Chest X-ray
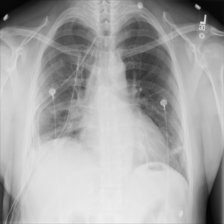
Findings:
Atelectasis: positive
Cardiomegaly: negative
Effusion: negative
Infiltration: negative
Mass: negative
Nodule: negative
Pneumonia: negative
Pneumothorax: positive
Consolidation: negative
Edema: negative
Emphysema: negative
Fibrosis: negative
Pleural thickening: negative
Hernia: negative